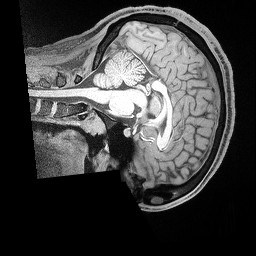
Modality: T1w
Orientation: sagittal
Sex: male
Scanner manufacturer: siemens
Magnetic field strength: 3 T
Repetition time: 2.53 s
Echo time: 0.00169 s